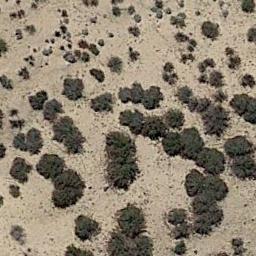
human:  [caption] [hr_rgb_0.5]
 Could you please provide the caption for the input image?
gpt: Chaparral is scattered in the sand from dense to sparse .

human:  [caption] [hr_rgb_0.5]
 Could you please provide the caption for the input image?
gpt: Some disconnected green chaparrals grow in the desert .

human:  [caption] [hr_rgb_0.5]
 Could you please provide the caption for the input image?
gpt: There are several trees and some weeds in this desert .

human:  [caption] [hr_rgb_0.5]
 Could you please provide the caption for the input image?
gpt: There are some different kinds of bushes make up the chaparral on the desert .

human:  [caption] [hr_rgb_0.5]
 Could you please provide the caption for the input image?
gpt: The plants in the chaparral vary in size .